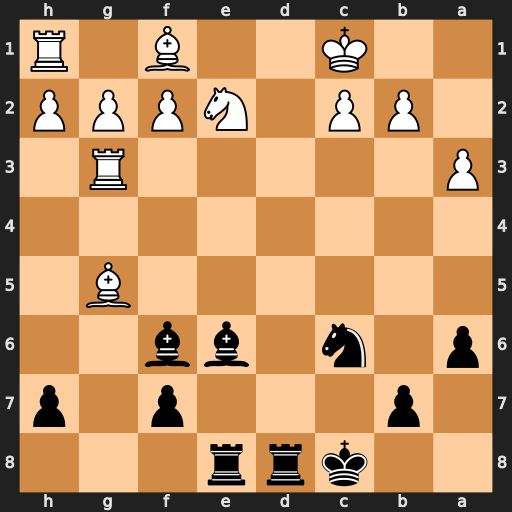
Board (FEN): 2krr3/1p3p1p/p1n1bb2/6B1/8/P5R1/1PP1NPPP/2K2B1R
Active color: b
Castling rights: -
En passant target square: -
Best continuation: Bxg5+ Rxg5 Bc4